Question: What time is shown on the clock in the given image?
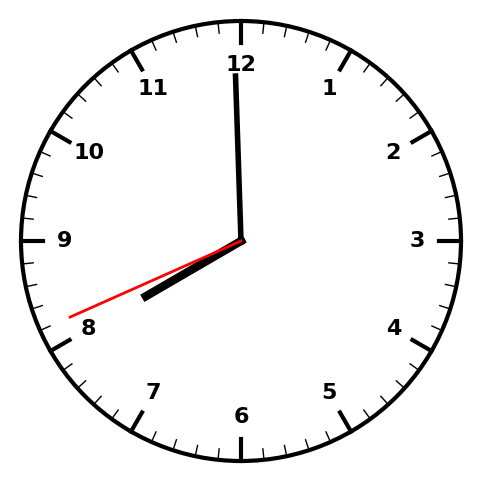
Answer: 07:59:41